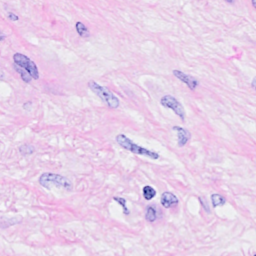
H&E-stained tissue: Breast